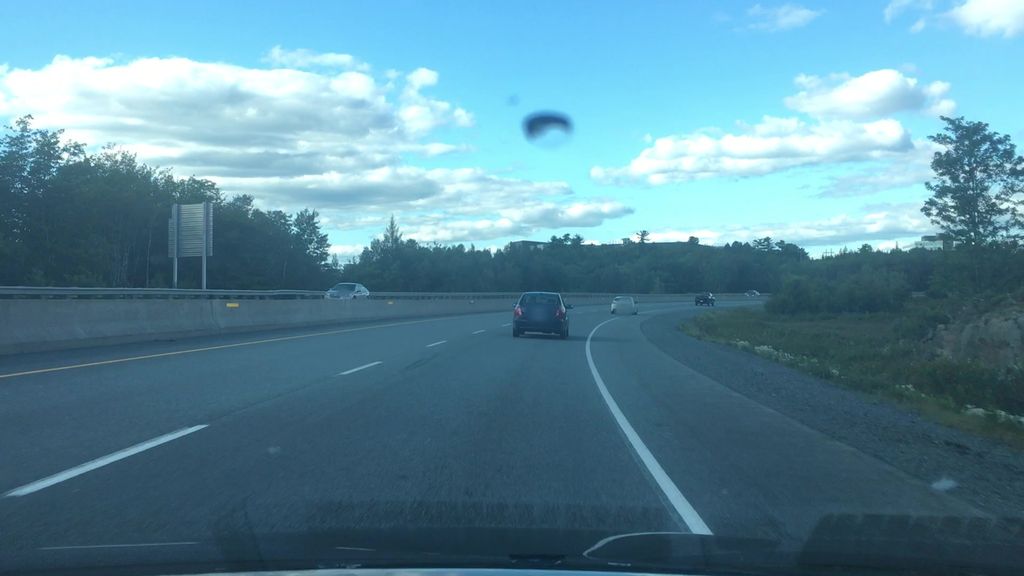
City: halifax